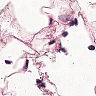
Metastatic tissue present: no